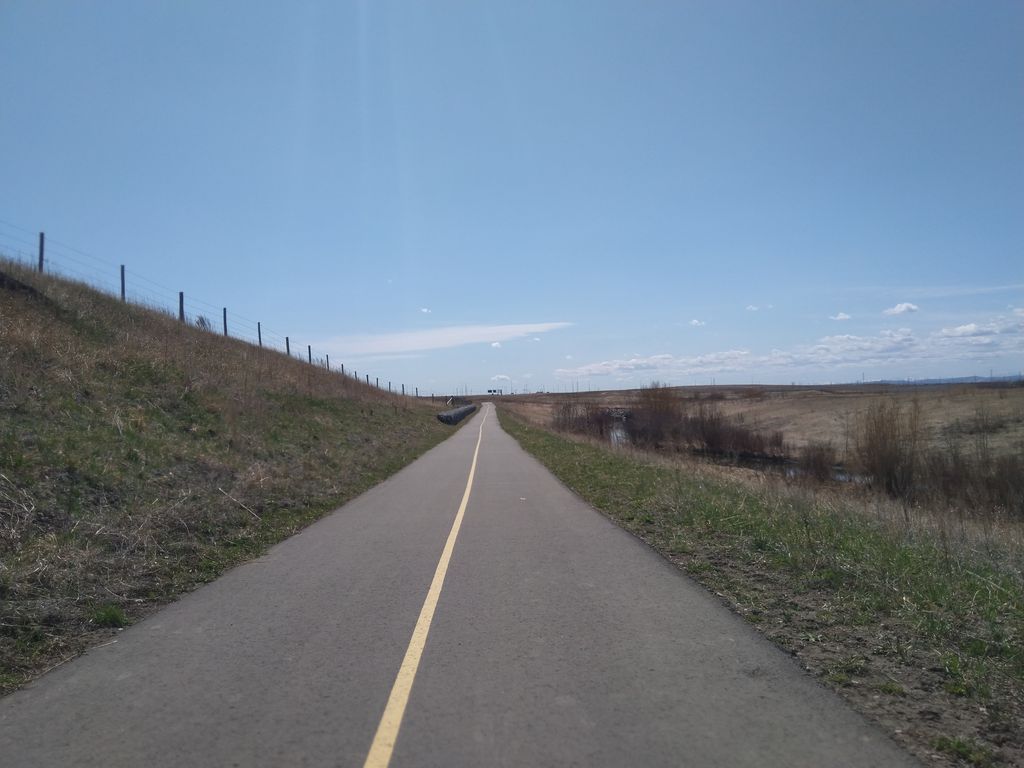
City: calgary